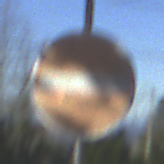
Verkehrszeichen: VerbotDerEinfahrt
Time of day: MorningAfternoon
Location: Outdoor (Nature)
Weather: Clear
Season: Winter
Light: Natural